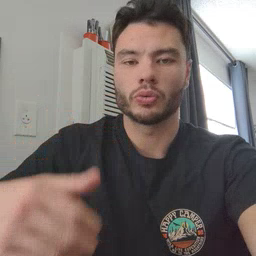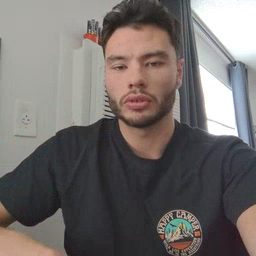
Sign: thankyou